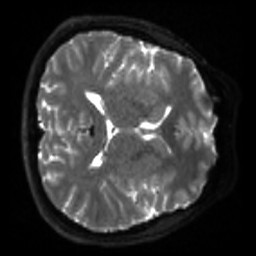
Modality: sbref
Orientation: axial
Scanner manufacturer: siemens
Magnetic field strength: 3 T
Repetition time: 4 s
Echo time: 0.0594 s